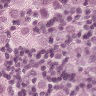
Metastatic tissue present: yes